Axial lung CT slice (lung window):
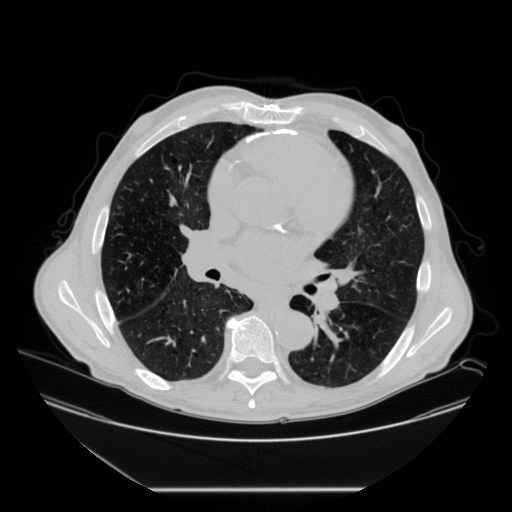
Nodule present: no